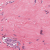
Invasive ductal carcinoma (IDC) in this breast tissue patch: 0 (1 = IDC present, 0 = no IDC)